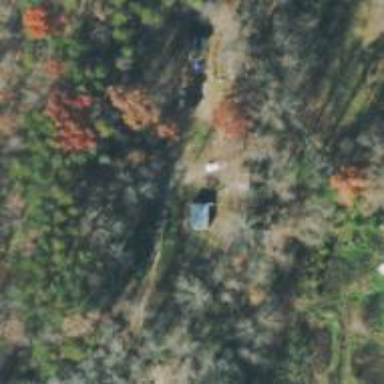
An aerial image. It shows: Driveway.